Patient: sex M, age 45
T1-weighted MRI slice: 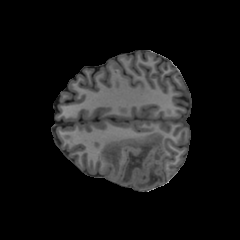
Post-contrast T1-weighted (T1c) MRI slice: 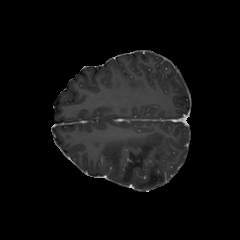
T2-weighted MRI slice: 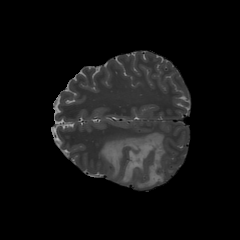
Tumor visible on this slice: yes
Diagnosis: Astrocytoma, IDH-wildtype
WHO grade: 2